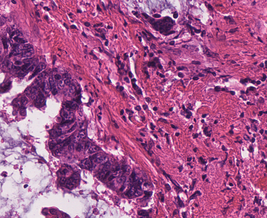
Tumor epithelial tissue: yes
Tumor-associated stroma tissue: yes
Normal tissue: no